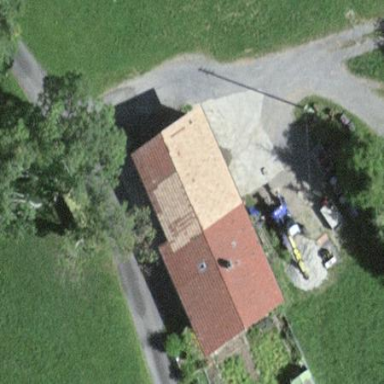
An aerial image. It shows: Shed.